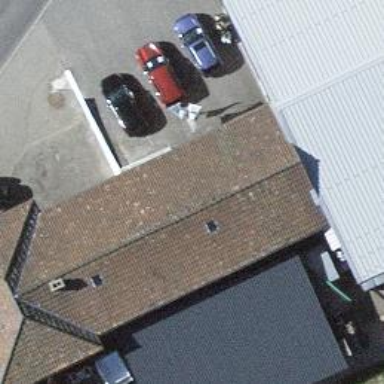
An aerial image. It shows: Shop that sells cars.